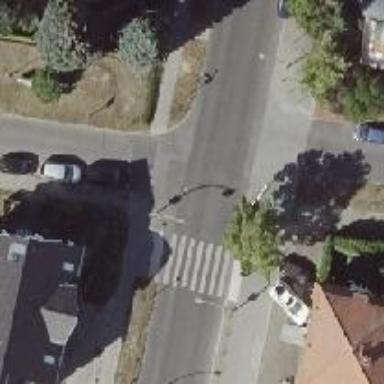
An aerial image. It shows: Road with "give way" sign.